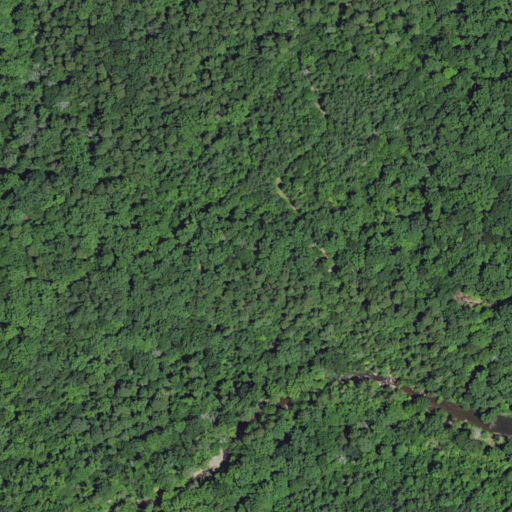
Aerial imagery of mountain in North Carolina named Piney Mountain containing deciduous forest, mixed forest, and evergreen forest